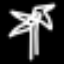
Label: palm tree